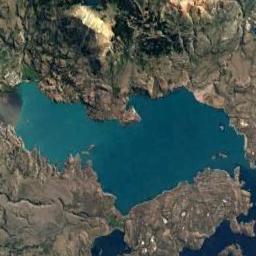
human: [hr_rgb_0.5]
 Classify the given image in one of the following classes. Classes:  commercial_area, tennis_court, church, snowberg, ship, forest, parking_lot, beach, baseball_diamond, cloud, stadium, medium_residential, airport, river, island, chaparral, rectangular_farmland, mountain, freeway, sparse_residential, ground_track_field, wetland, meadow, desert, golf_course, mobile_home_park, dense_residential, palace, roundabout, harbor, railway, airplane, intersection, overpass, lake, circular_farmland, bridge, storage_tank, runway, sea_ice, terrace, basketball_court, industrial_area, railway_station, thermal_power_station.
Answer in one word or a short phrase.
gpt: lake